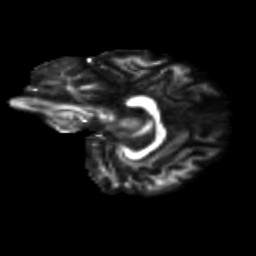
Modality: FA
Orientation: sagittal
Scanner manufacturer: siemens
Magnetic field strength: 3 T
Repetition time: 9.2 s
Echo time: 0.084 s